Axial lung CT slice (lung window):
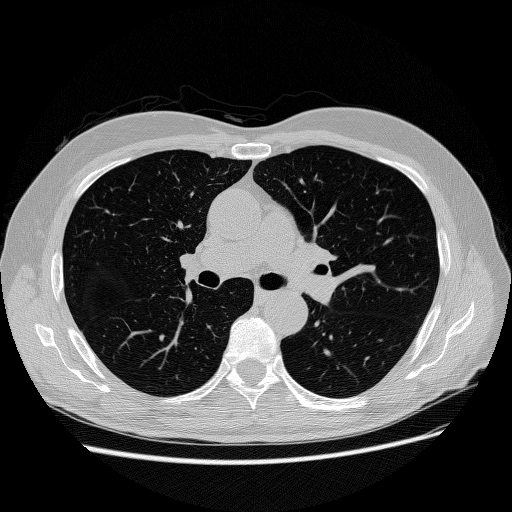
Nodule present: no